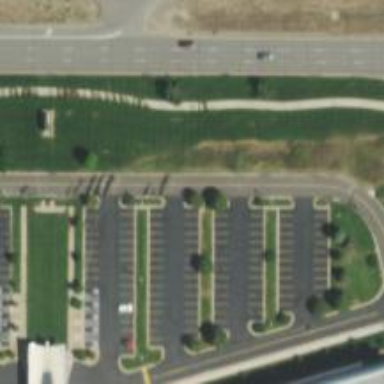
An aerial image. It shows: Parking space is available.